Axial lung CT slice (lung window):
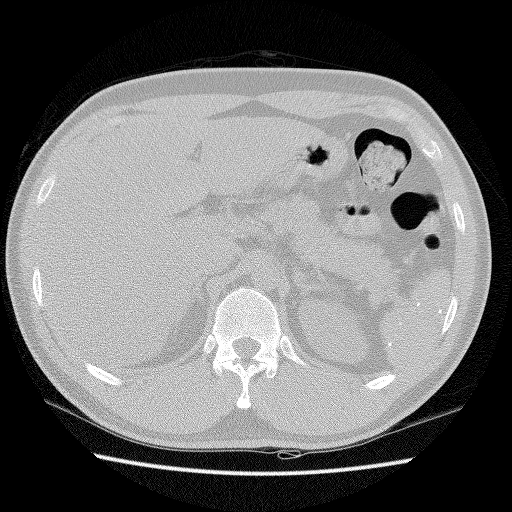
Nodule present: no